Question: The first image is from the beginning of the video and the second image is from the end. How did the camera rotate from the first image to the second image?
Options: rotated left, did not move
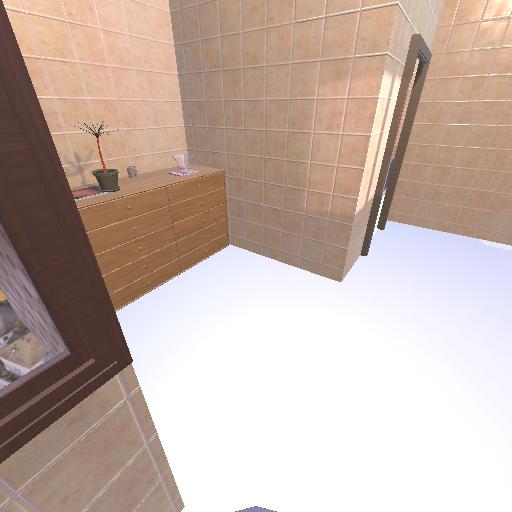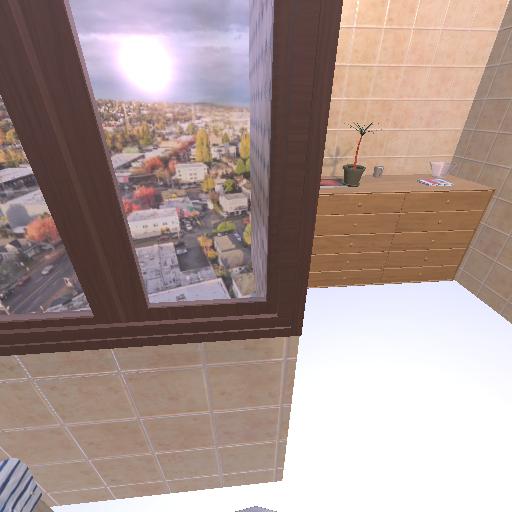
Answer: rotated left